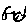
Label: car